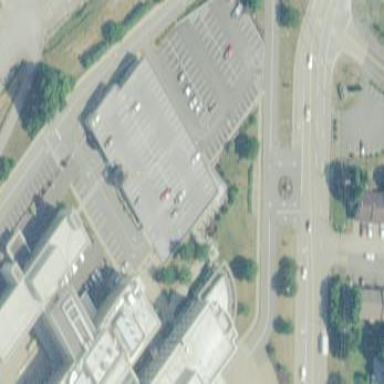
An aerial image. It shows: Multi-storey parking building.